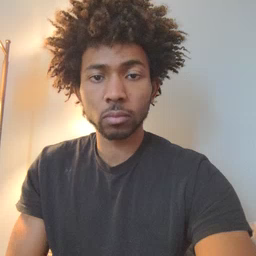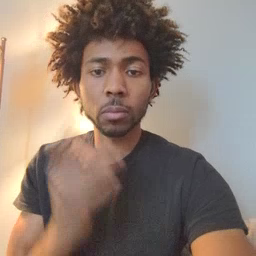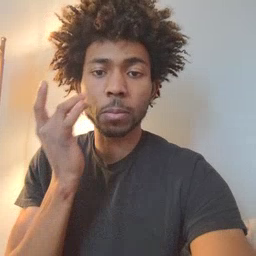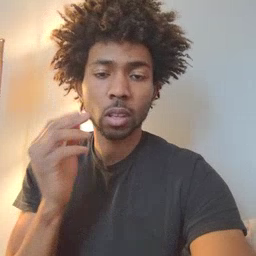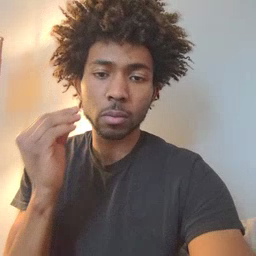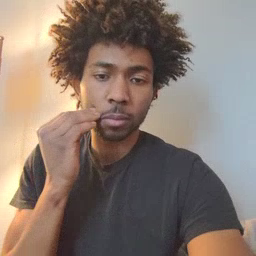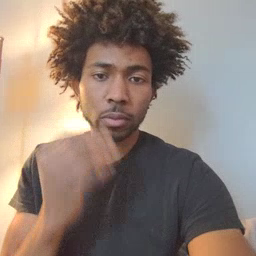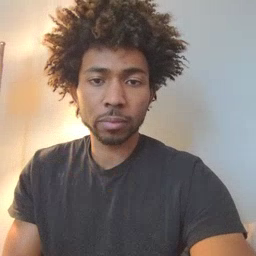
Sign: kiss